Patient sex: F
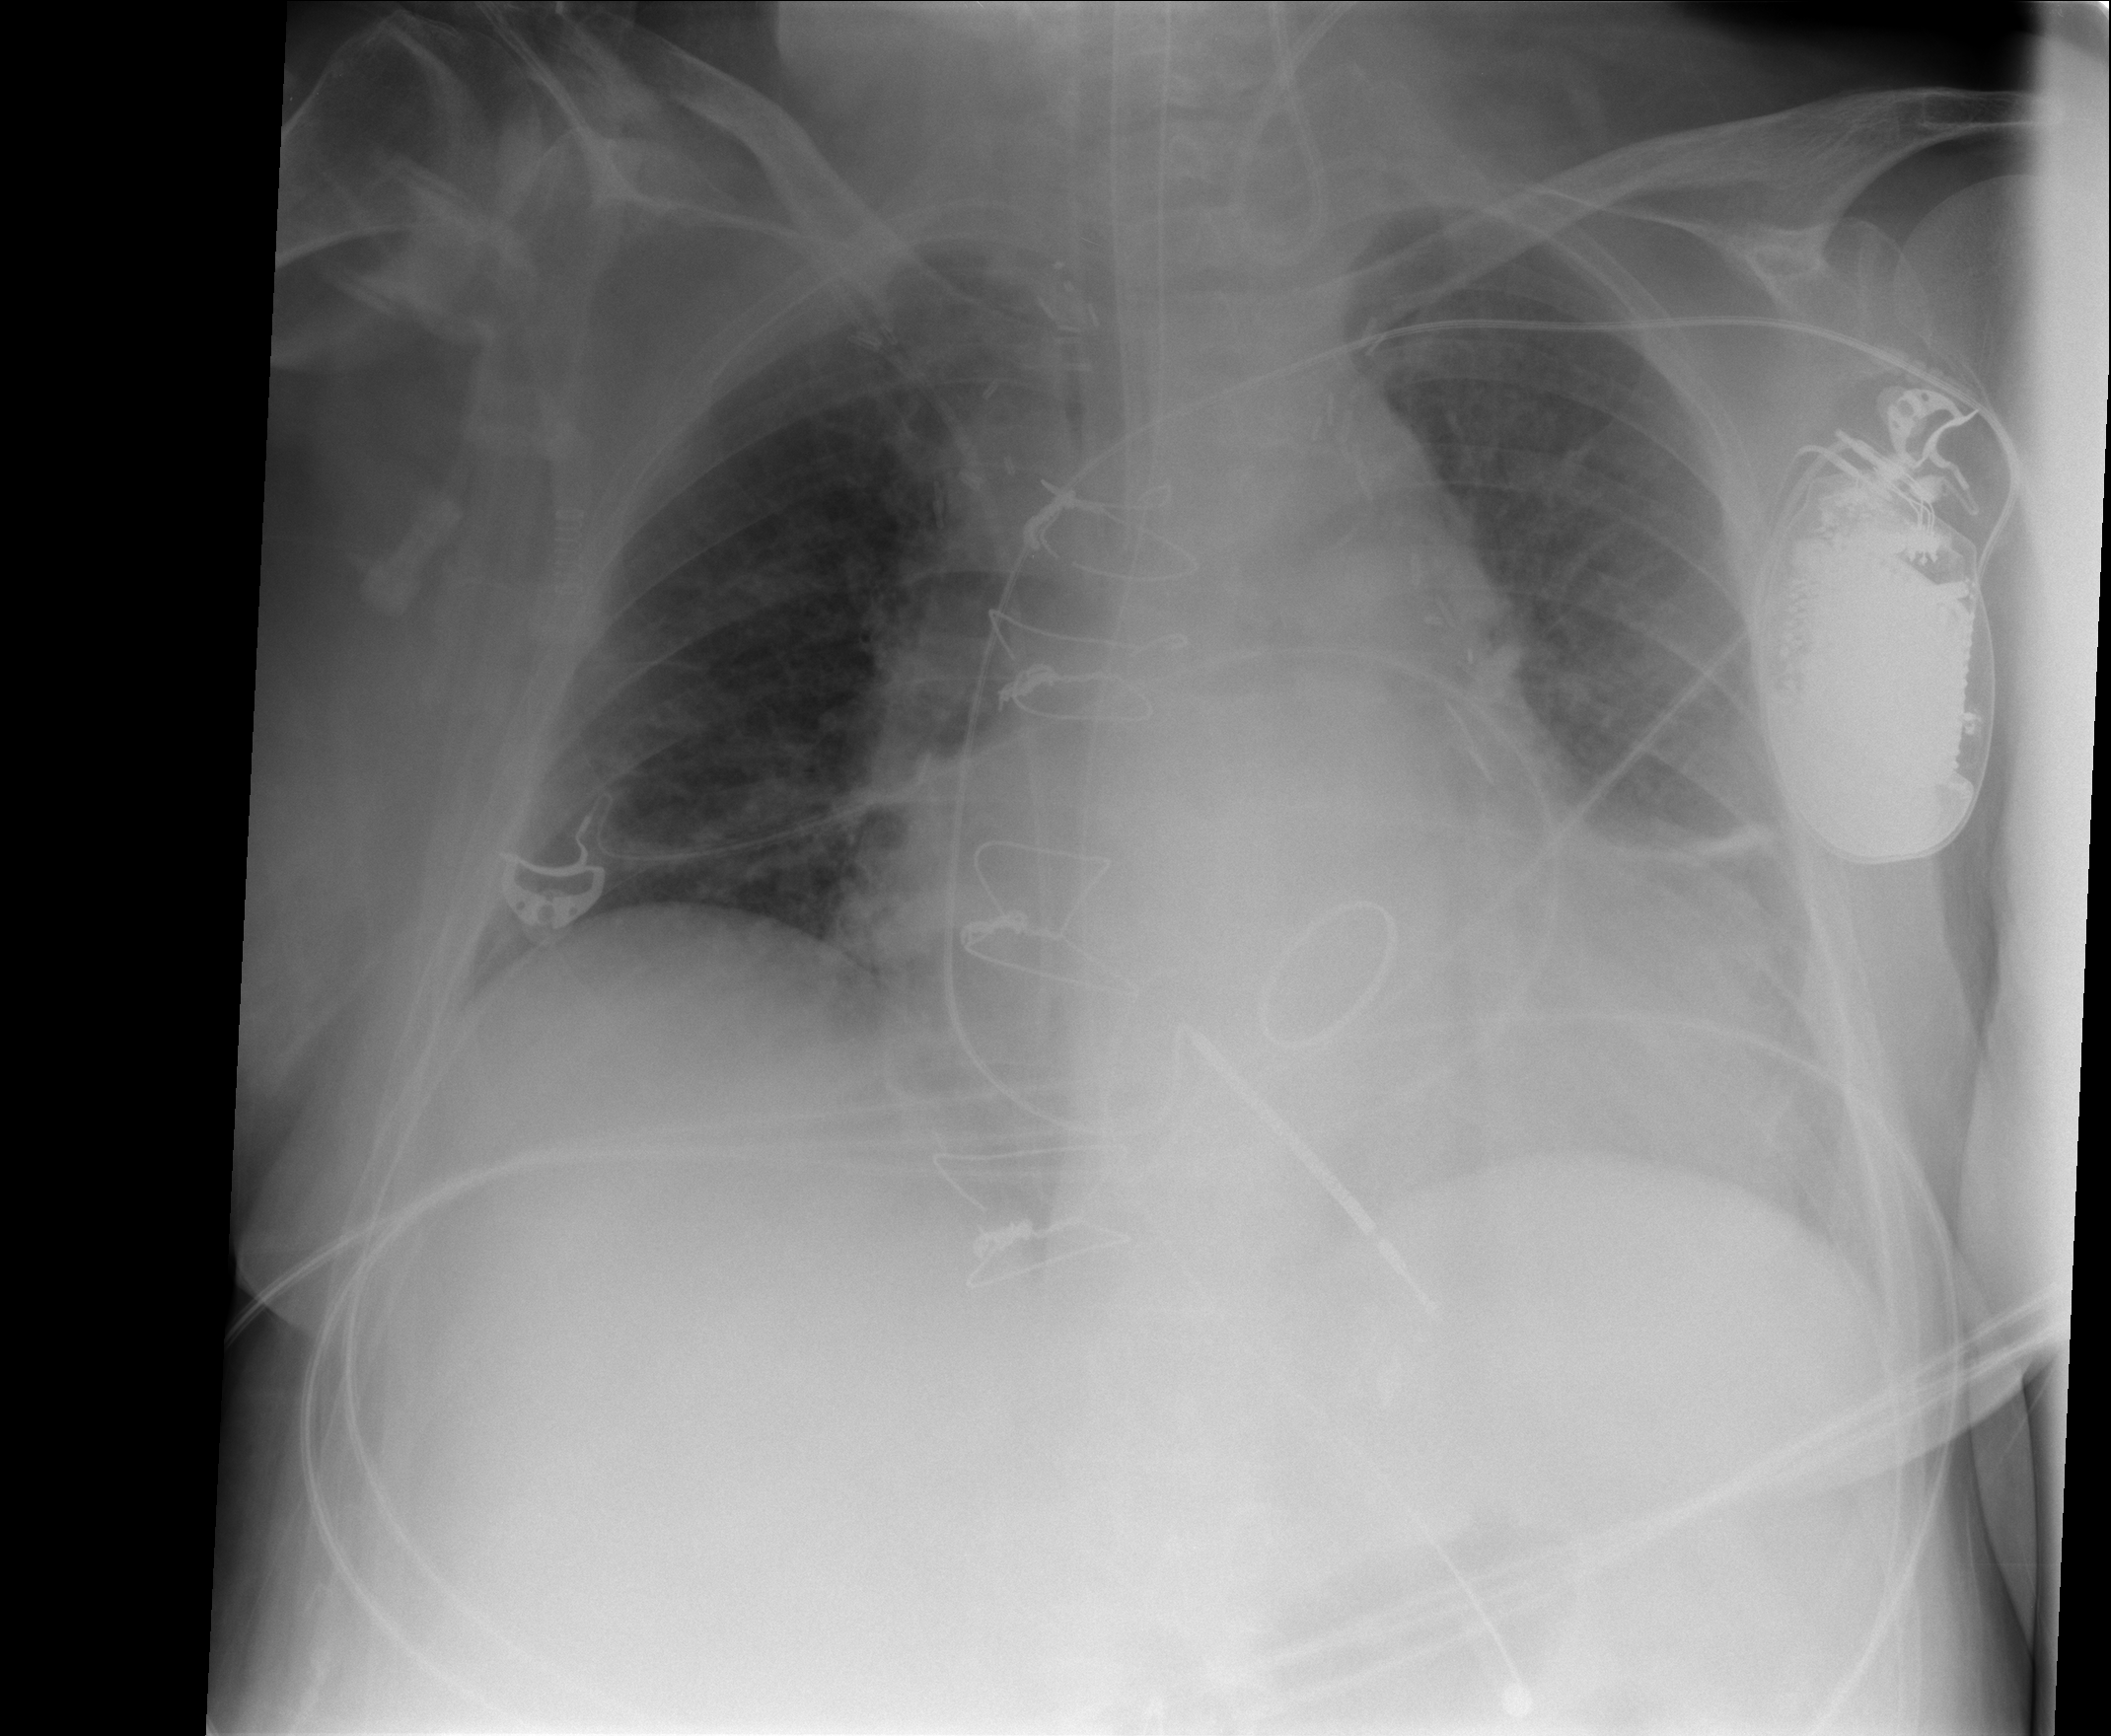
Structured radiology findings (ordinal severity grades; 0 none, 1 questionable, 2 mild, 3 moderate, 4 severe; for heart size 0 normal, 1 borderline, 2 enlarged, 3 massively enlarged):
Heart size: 2
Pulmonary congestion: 2
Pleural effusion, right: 0
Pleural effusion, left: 1
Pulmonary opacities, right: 1
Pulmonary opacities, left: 1
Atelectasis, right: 2
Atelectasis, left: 3